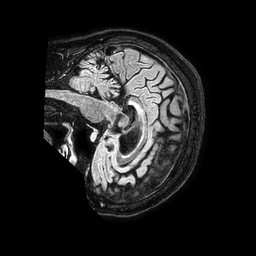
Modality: FLAIR
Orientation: sagittal
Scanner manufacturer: philips
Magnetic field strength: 1.5 T
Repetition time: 4.8 s
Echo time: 0.3 s